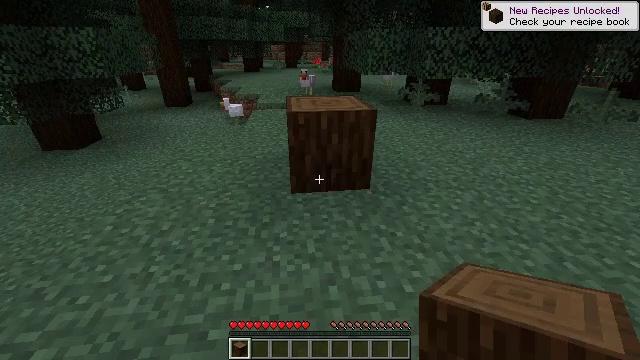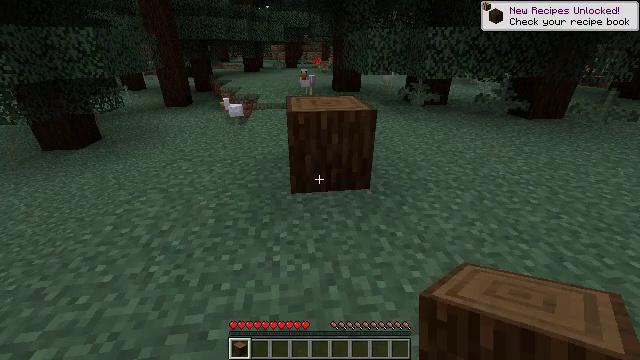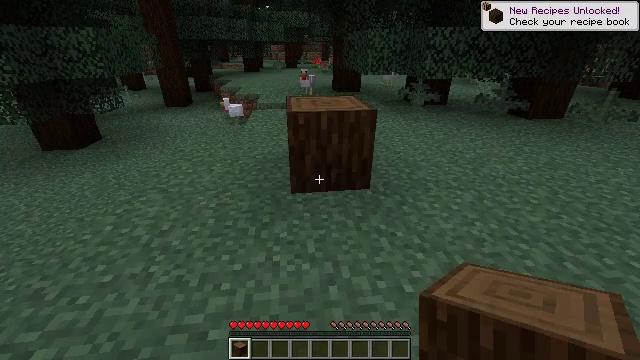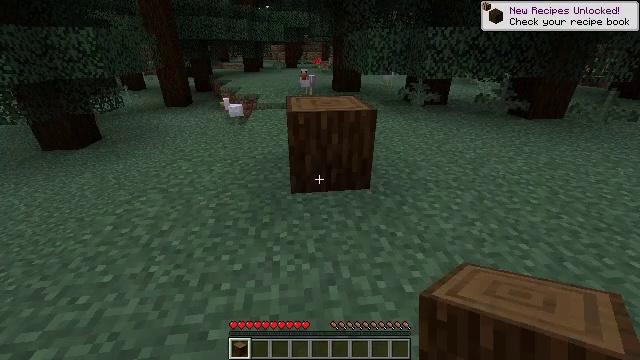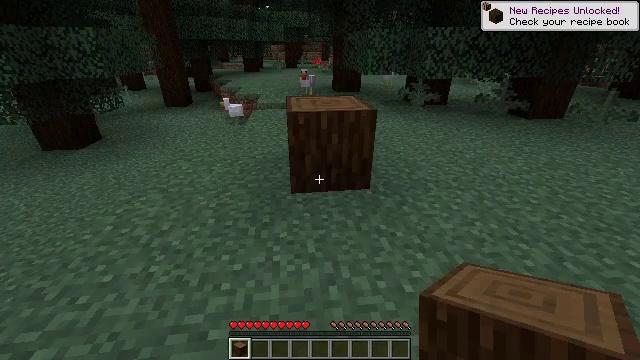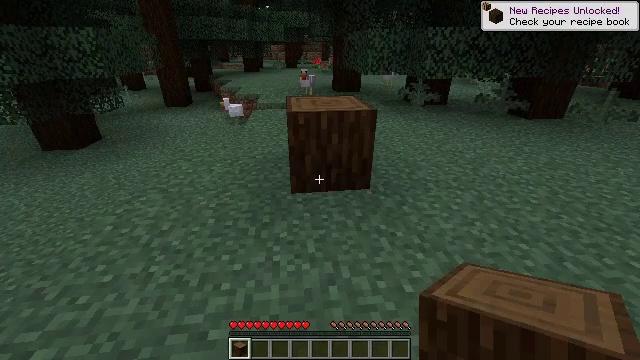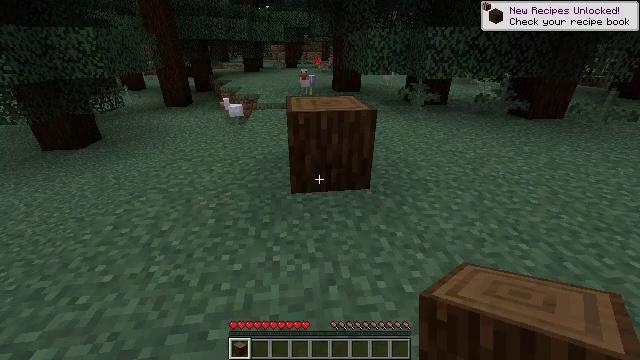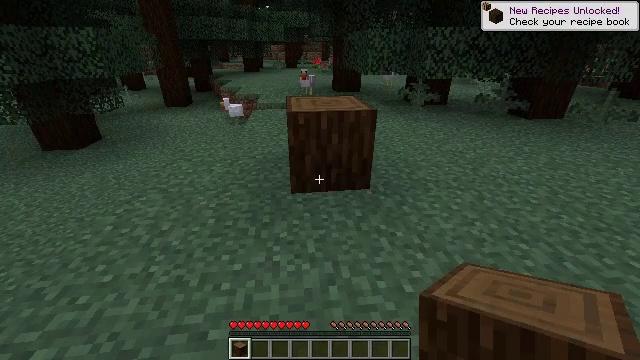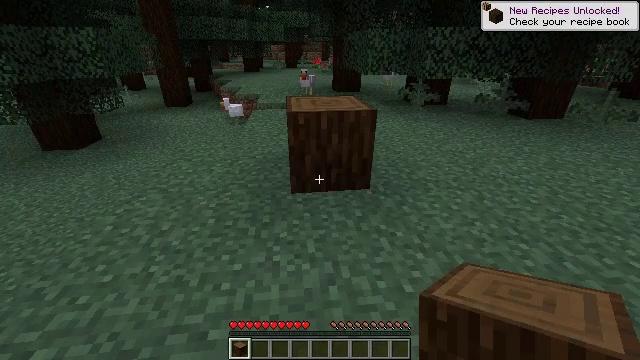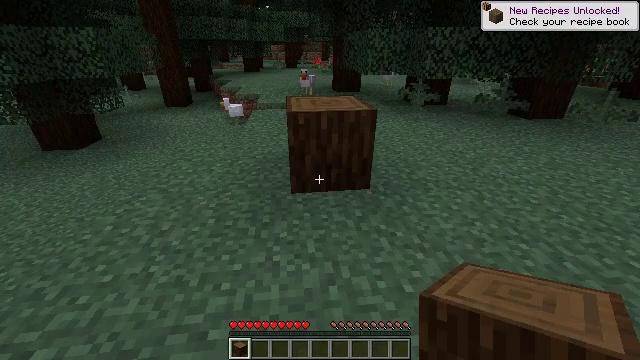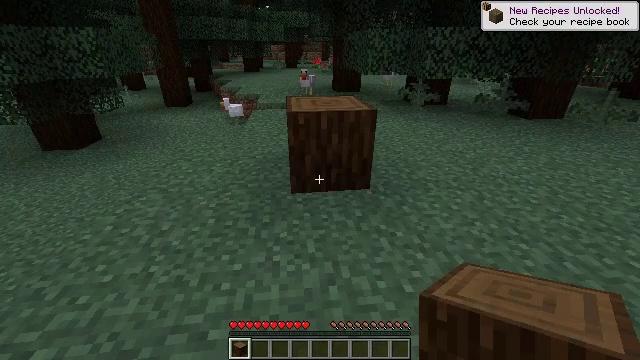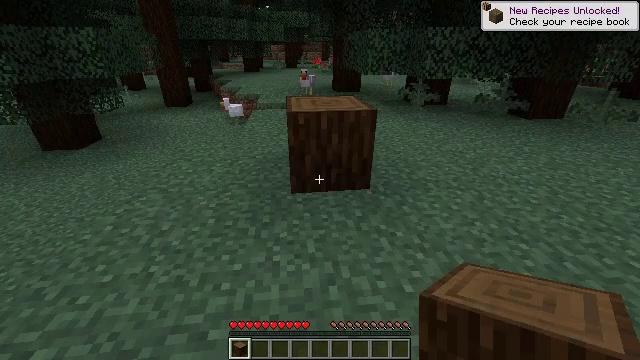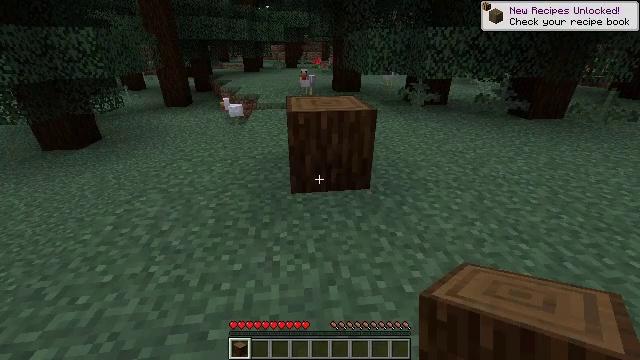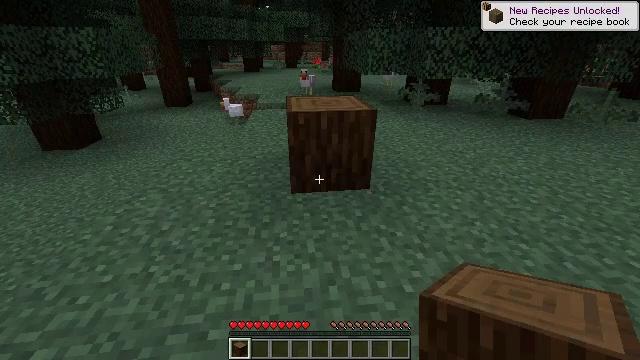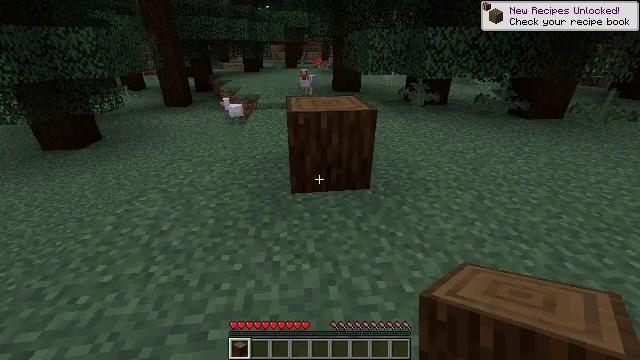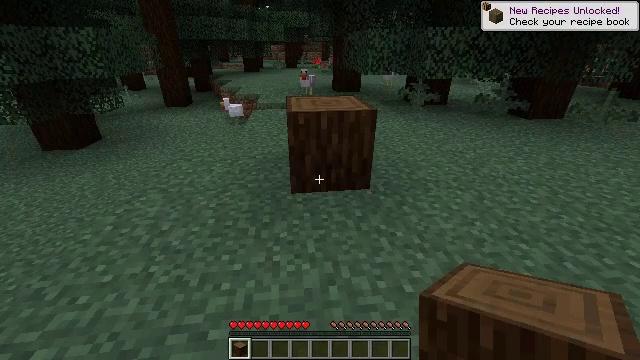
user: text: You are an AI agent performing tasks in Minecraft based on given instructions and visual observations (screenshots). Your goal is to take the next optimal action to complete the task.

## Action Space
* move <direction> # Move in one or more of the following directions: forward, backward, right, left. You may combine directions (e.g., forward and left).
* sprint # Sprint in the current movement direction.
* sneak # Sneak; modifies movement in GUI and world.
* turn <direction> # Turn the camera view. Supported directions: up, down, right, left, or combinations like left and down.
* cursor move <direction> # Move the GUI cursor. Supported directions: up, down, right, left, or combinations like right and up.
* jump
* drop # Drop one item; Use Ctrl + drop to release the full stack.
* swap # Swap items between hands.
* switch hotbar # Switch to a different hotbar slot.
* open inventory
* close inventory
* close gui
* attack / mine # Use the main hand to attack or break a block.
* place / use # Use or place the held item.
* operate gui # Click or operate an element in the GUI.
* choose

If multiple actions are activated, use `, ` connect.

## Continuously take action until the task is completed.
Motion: motion action
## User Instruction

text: Make spruce planks from logs.
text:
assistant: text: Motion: no_op
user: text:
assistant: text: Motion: no_op
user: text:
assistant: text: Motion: no_op
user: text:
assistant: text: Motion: no_op
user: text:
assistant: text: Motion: no_op
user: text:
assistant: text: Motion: no_op
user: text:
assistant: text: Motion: no_op
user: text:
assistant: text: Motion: no_op
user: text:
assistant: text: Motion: no_op
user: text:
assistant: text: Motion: no_op
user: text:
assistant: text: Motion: no_op
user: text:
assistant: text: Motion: no_op
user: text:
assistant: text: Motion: no_op
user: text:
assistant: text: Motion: no_op
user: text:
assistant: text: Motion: attack / mine
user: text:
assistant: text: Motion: attack / mine
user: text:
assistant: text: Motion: attack / mine
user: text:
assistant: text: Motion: attack / mine
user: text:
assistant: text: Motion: attack / mine
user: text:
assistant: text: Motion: attack / mine
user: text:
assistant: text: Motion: attack / mine
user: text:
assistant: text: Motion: attack / mine
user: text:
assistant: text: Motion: attack / mine
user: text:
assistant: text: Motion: attack / mine
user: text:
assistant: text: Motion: attack / mine
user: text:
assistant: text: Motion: attack / mine
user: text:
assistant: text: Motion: attack / mine
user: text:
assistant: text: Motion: attack / mine
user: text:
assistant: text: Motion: attack / mine
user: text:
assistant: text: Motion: attack / mine